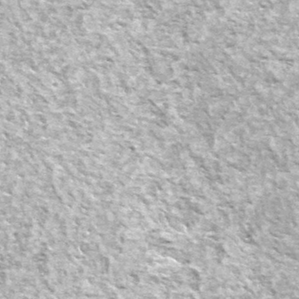
Label: frost